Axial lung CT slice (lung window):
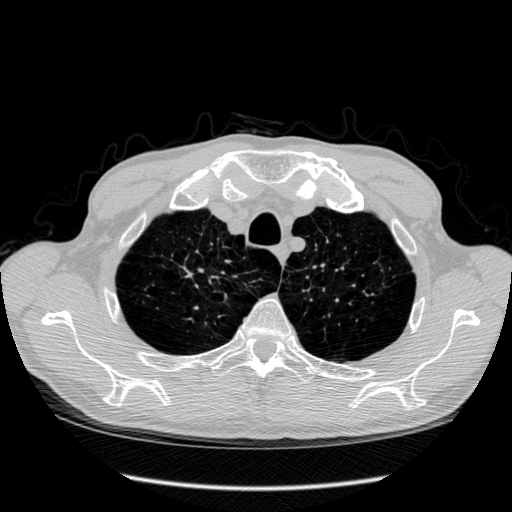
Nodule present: no